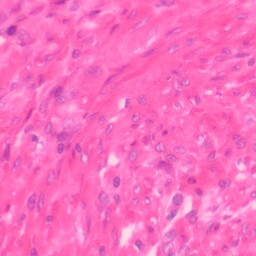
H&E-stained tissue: Colon